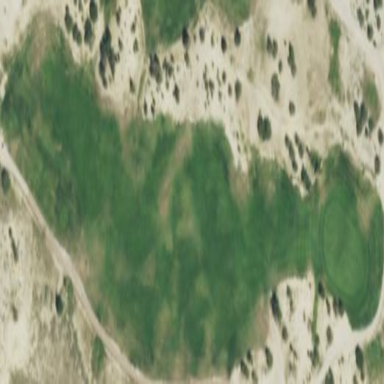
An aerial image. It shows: Rough area in golf course.